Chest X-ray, PA view. Patient: 57 years old, sex F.
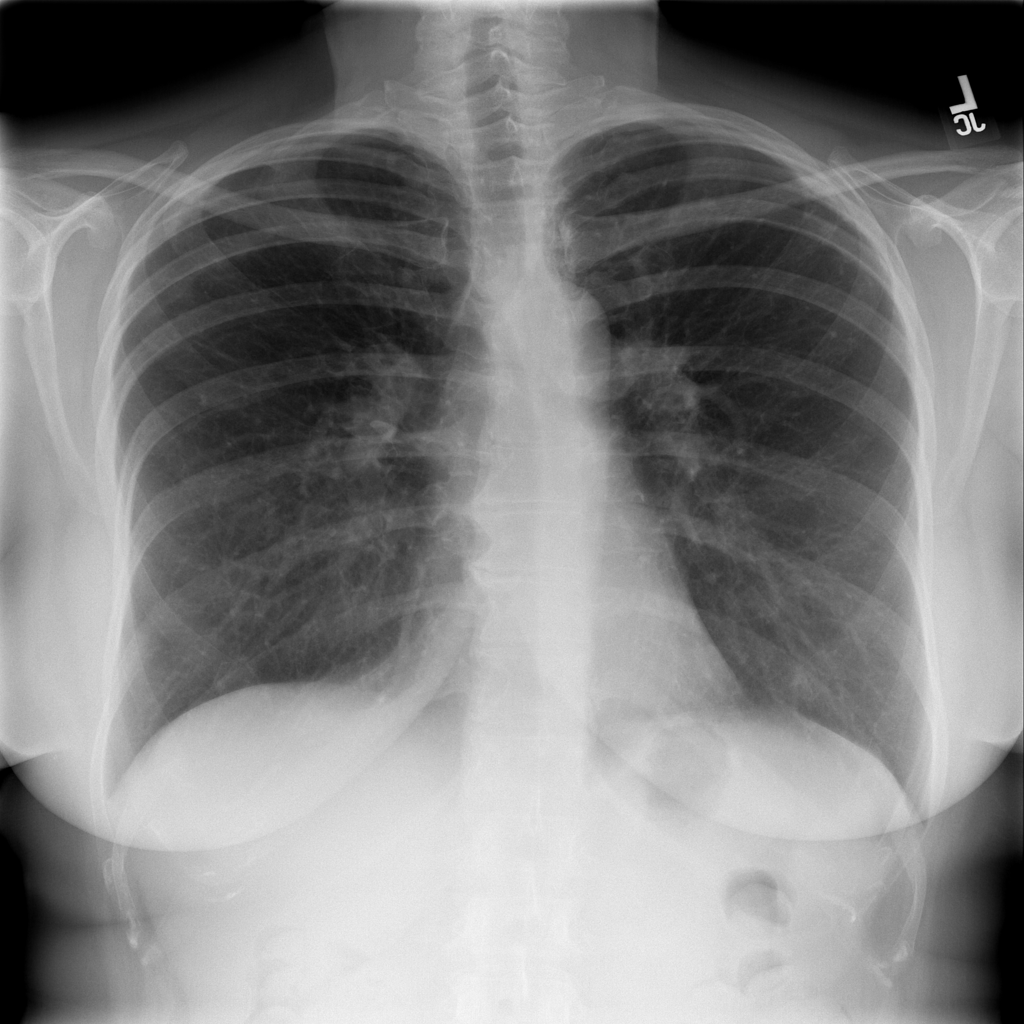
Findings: No Finding